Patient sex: F
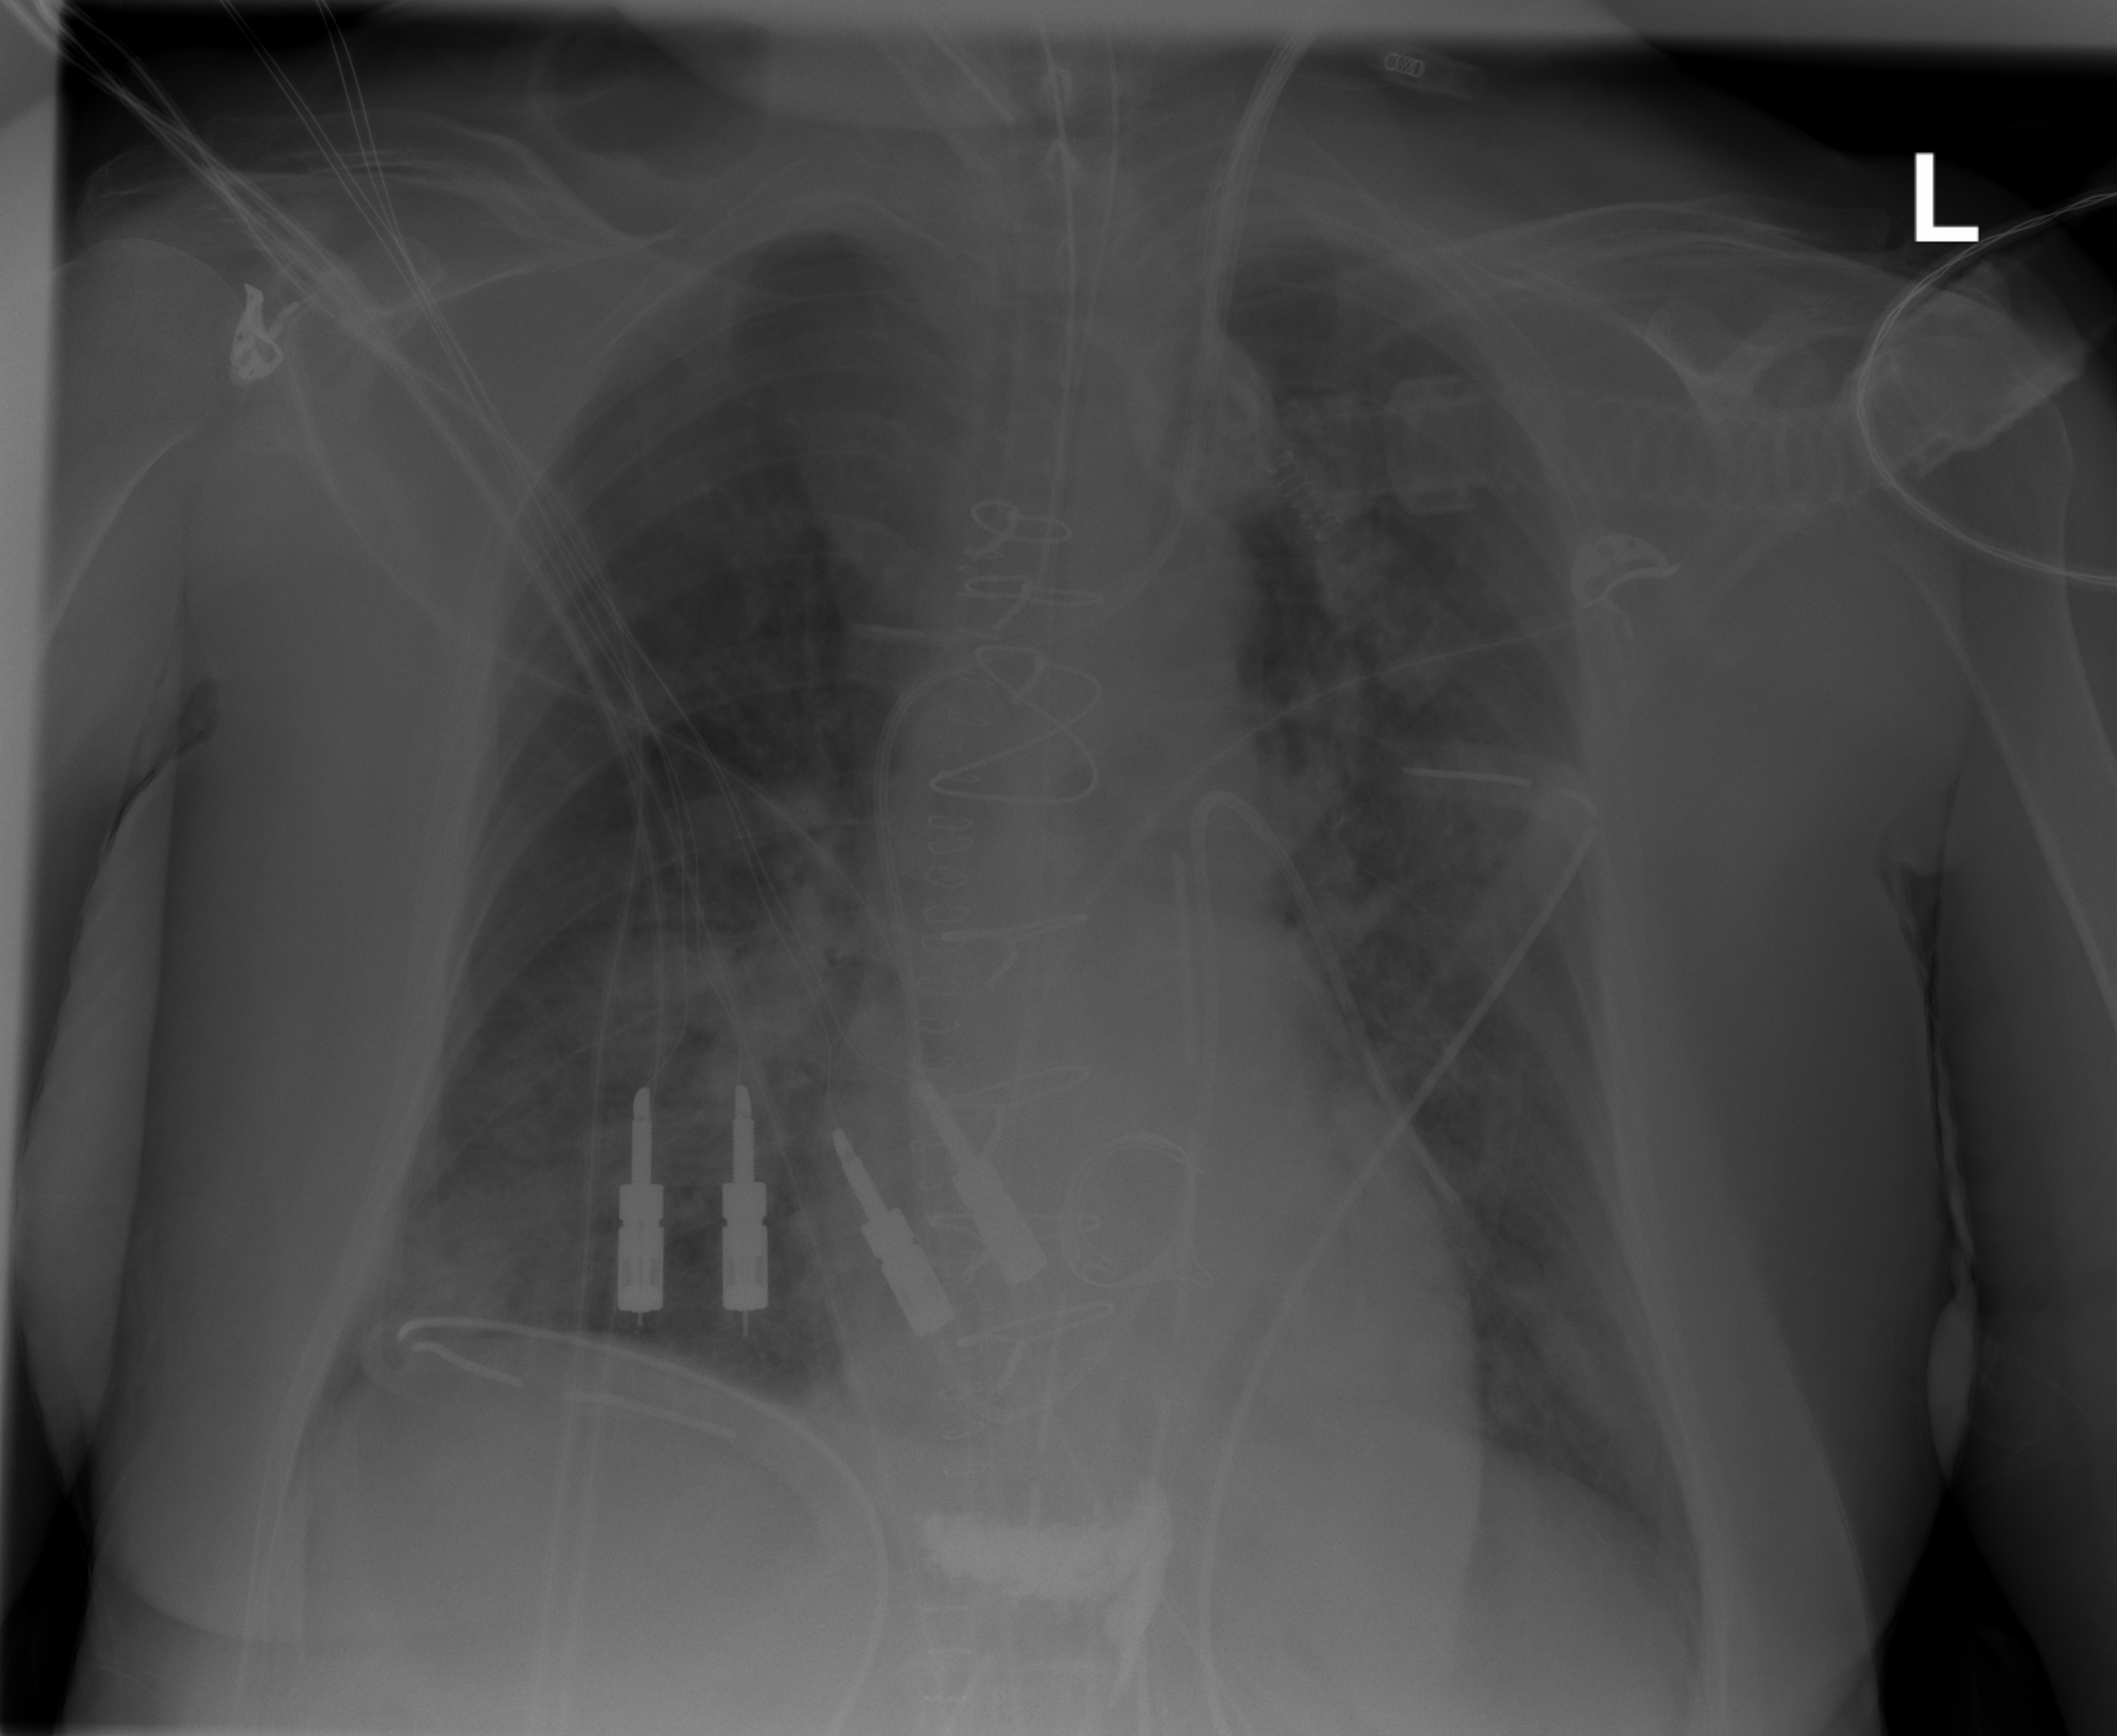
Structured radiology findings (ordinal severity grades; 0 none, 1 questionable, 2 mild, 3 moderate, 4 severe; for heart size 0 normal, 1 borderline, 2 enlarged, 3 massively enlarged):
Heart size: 0
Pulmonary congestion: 2
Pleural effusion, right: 0
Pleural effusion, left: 0
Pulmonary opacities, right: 2
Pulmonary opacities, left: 1
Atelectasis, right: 2
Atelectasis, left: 2